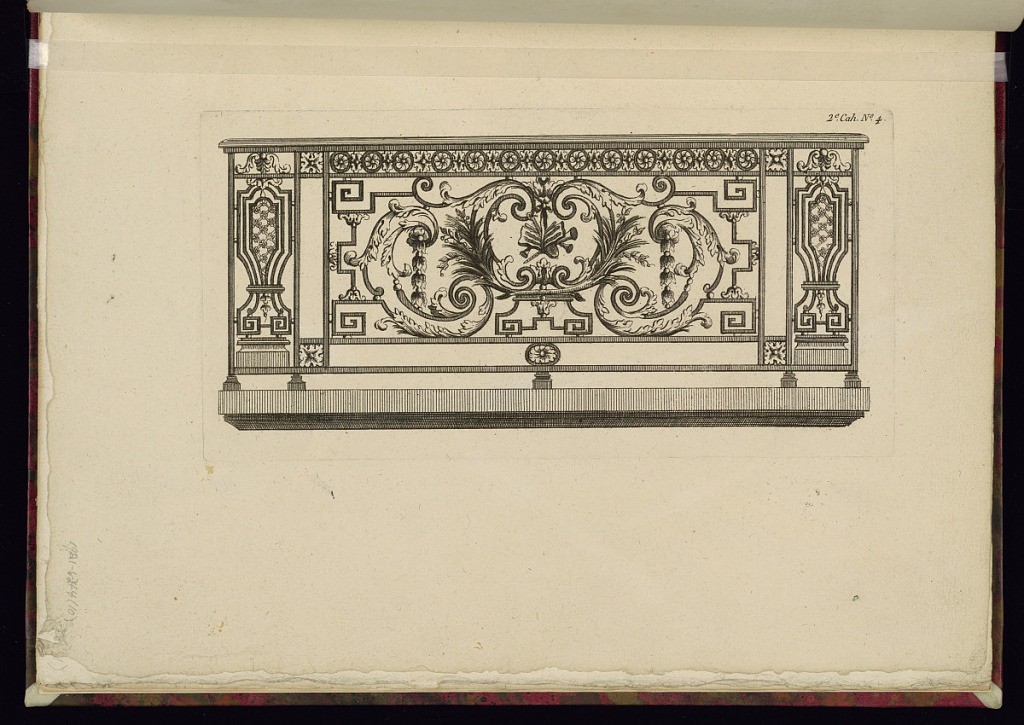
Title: Design for an Iron Balcony
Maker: Gabriel Bonthomme, France, active ca. 1775
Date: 1777
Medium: Etching and engraving on paper
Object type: Print
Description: Design for an iron balcony with decorative motifs including a central trophy of musical instruments surrounded by a spray of leaves and acanthus scrolls. The plate is numbered but not signed.